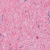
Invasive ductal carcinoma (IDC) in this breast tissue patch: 1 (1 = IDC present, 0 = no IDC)